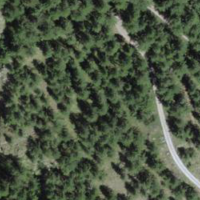
EUNIS habitat code: 44
Species observed at this site:
Campanula barbata